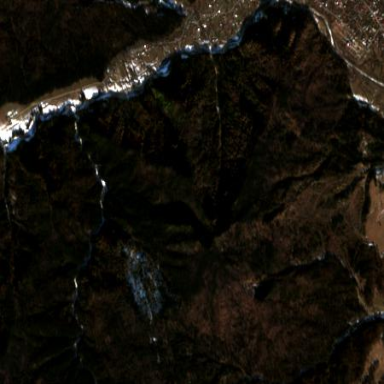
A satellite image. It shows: Coniferous forest area.